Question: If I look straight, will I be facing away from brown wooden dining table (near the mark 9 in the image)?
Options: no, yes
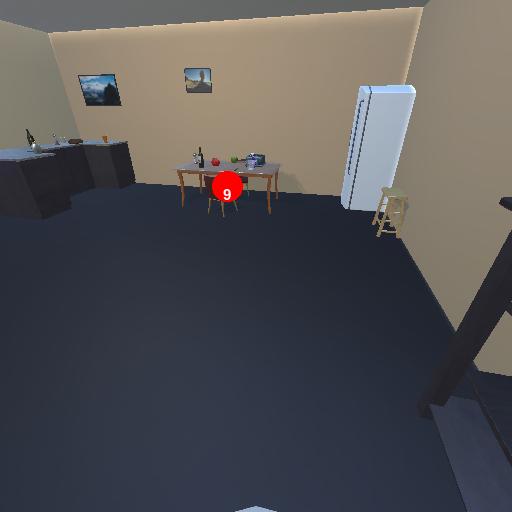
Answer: no